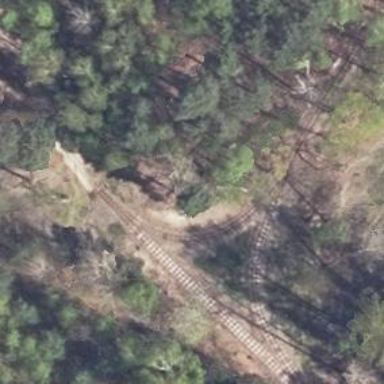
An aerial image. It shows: Preserved narrow-gauge railway.